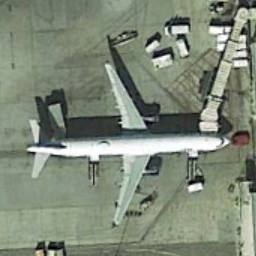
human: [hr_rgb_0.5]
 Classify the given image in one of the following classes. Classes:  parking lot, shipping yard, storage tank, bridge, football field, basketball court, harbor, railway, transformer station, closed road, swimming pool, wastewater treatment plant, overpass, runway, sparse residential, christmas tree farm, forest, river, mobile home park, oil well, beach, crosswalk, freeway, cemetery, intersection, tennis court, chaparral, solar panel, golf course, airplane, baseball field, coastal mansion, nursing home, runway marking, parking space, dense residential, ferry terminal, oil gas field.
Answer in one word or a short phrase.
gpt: airplane